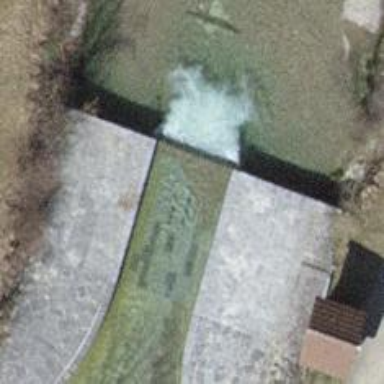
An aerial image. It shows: Weir in waterway.